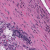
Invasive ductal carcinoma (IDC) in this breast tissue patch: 1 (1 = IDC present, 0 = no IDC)